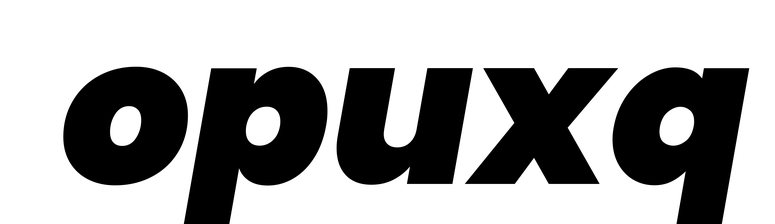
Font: Poppins-BlackItalic